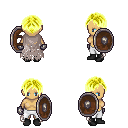
a pixel art fantasy rpg character, female body template, human, tanned skin, gray tattered cape, white pants, gold parted hairstyle, metal gloves, black shoes, shield, four views (front, back, left, right), 2x2 character sprite sheet, small pixel art, hard edges, no anti-aliasing